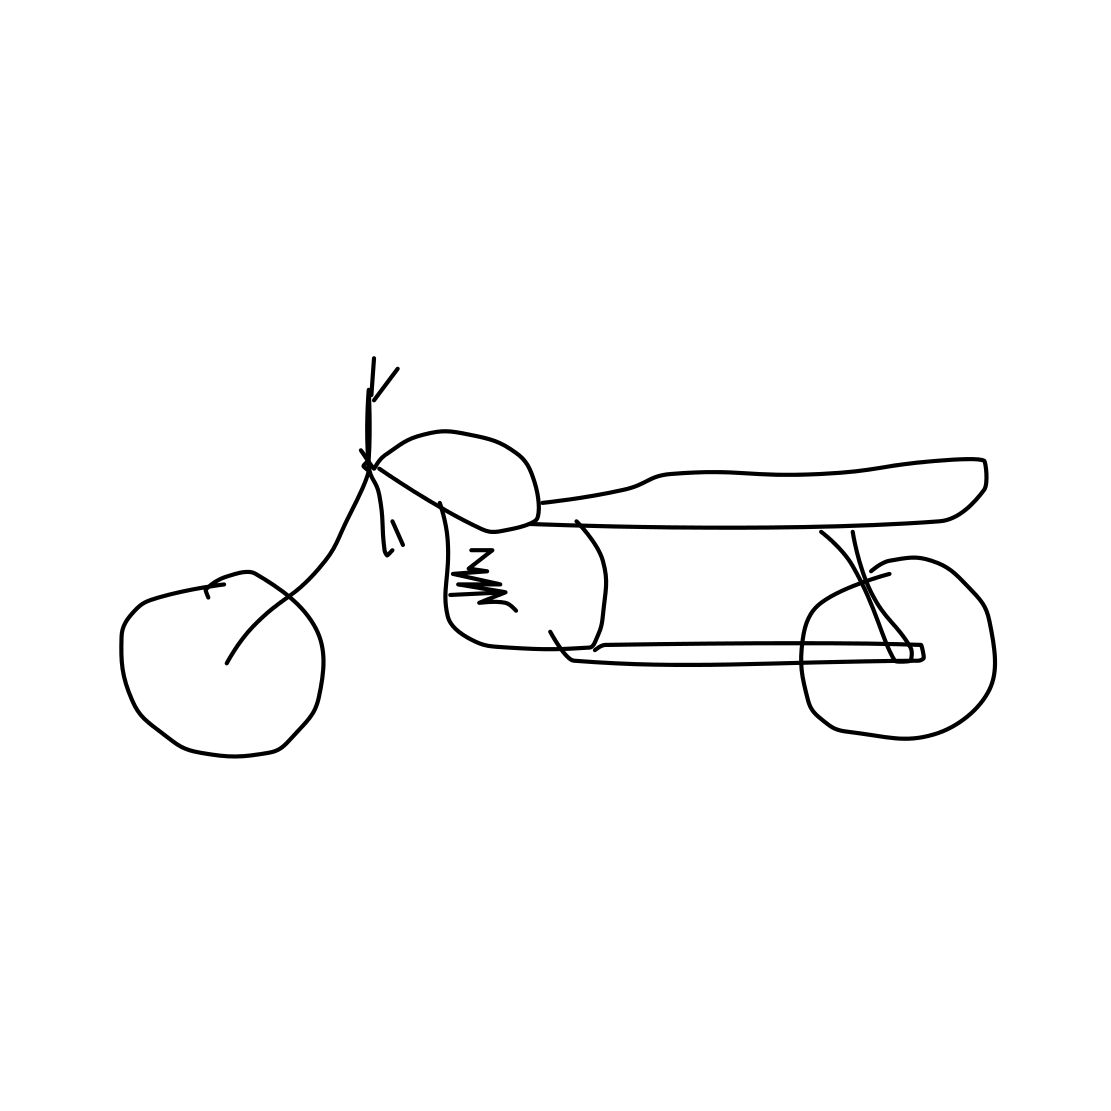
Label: motorbike